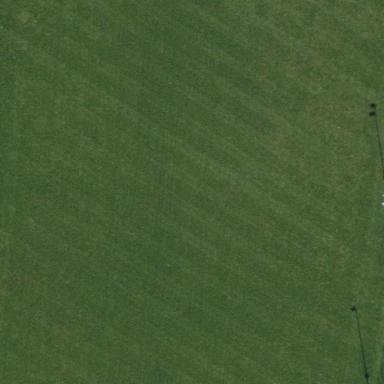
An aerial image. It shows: Soccer pitch for outdoor sports and leisure activities.